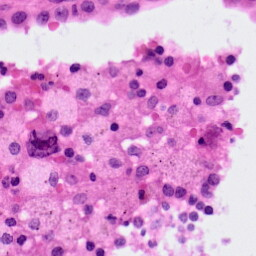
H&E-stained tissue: Lung